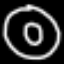
Label: donut